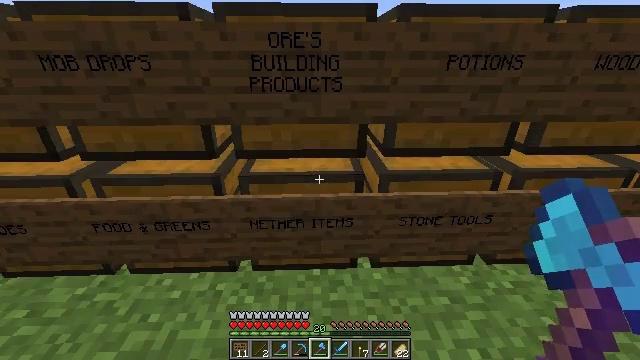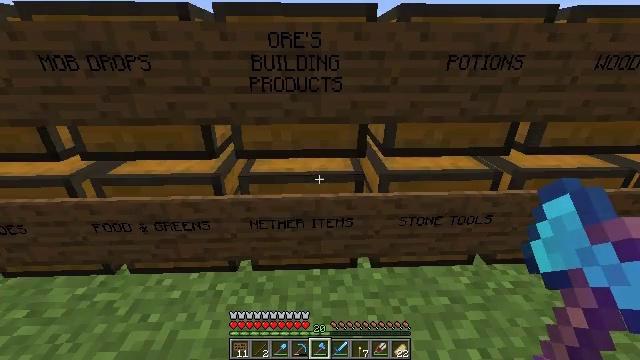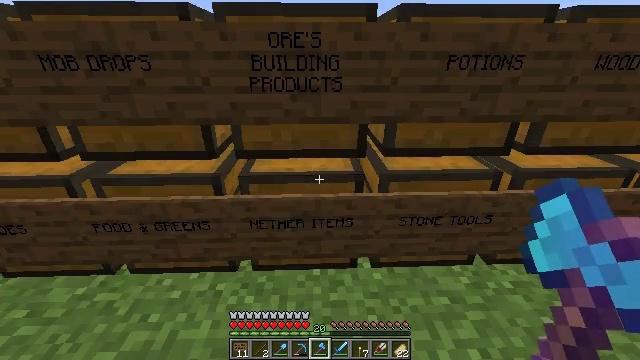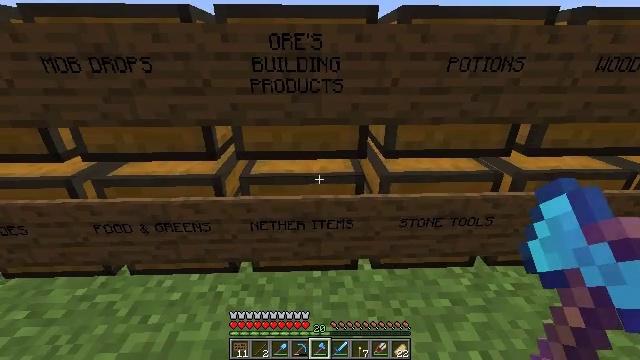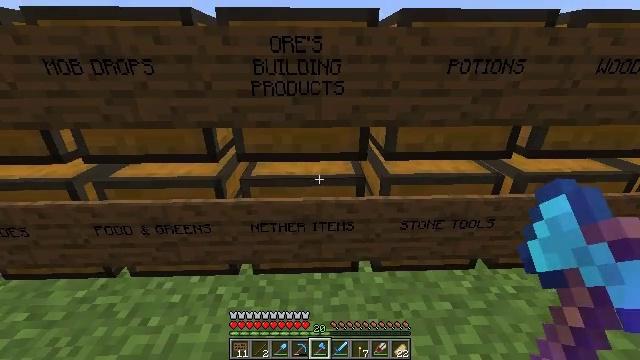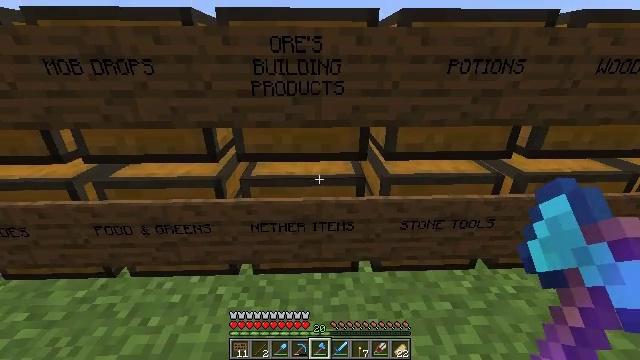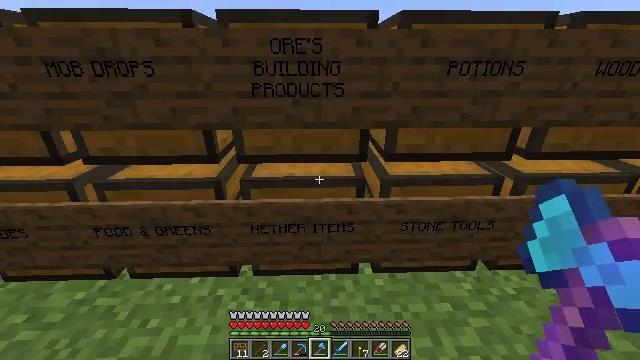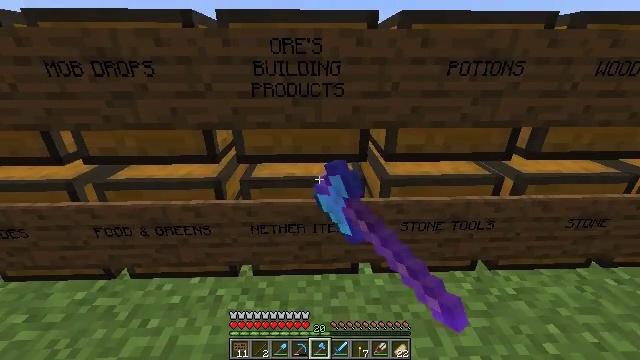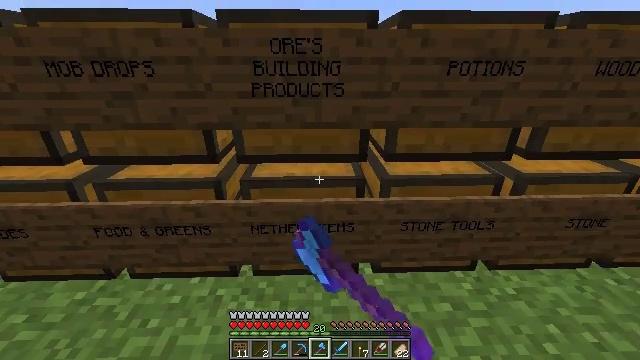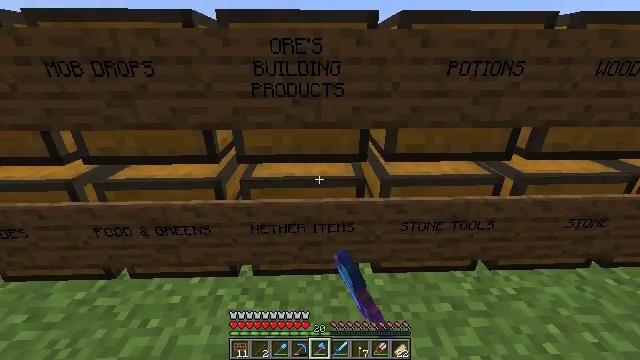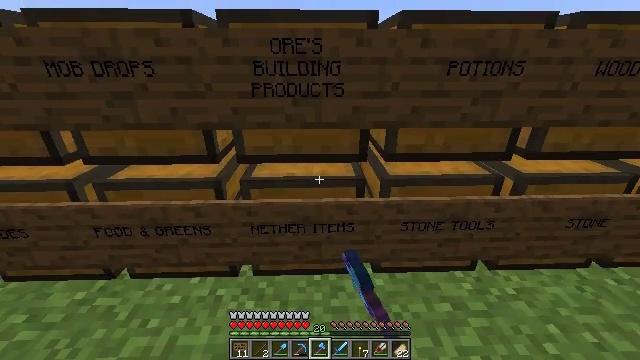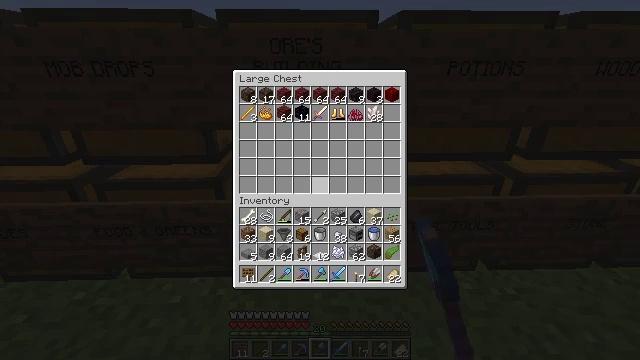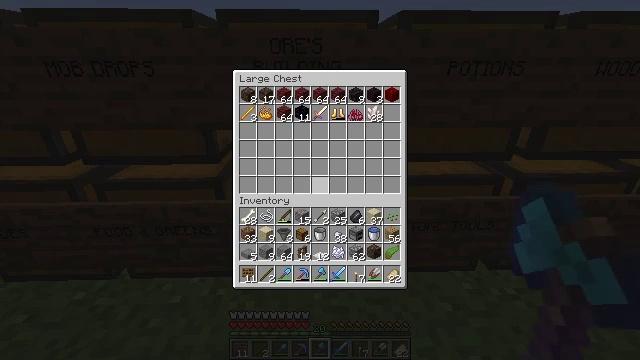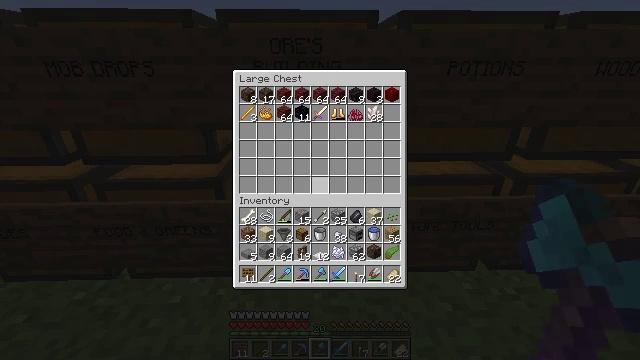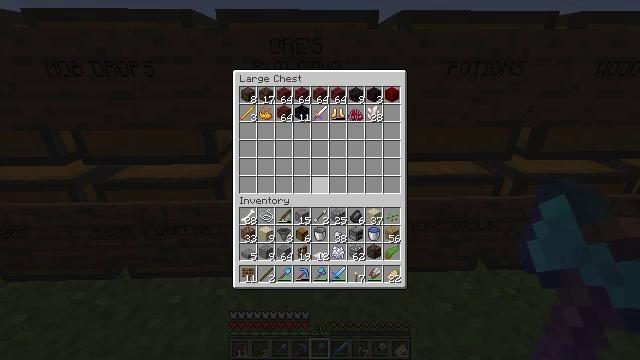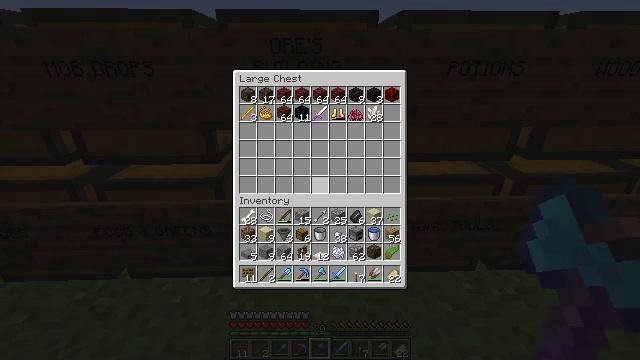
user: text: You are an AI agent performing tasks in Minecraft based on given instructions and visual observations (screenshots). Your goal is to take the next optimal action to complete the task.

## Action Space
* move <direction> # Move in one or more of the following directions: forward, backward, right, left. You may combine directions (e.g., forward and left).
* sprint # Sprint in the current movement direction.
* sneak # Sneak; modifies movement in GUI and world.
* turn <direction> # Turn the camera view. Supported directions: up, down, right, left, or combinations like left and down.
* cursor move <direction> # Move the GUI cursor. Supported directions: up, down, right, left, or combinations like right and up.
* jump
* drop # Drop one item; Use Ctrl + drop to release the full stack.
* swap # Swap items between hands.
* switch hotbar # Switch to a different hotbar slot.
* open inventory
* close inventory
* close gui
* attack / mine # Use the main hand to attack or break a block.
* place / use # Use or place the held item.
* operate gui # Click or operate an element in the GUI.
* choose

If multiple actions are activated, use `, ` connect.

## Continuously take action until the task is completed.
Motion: motion action
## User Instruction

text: Attack the torch to pick it up.
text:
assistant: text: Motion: no_op
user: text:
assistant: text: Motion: no_op
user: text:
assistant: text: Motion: no_op
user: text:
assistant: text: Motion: no_op
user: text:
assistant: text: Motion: no_op
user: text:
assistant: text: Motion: use / place
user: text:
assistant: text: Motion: use / place
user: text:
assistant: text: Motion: use / place
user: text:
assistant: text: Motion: no_op
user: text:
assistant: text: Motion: no_op
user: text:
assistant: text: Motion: open gui
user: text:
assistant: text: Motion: no_op
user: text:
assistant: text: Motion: no_op
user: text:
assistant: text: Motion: no_op
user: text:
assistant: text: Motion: no_op
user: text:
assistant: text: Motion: no_op
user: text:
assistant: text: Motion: no_op
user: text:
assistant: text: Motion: no_op
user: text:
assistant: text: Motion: no_op
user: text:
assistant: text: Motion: no_op
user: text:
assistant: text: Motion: cursor move right
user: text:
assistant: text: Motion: cursor move right
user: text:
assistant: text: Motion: no_op
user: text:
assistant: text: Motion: no_op
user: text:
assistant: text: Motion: no_op
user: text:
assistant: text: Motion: no_op
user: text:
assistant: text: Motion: no_op
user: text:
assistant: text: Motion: no_op
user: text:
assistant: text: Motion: no_op
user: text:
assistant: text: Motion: no_op